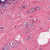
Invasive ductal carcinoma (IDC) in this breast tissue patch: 0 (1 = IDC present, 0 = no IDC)